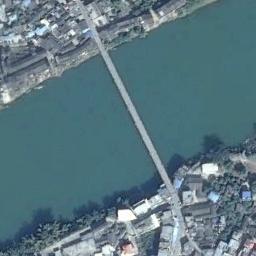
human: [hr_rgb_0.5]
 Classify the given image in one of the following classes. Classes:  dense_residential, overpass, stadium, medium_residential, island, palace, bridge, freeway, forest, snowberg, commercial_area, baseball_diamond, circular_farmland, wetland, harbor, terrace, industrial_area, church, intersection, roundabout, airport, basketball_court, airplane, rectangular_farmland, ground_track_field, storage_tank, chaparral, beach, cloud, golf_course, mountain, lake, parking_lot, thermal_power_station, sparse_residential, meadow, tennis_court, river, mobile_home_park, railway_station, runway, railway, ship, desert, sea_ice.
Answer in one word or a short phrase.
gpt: bridge